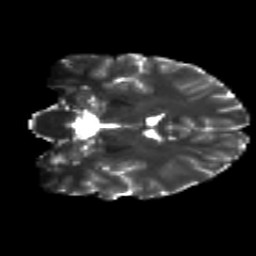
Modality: T2w
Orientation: coronal
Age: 19
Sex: male
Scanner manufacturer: siemens
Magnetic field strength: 3 T
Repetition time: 8.8 s
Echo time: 0.085 s